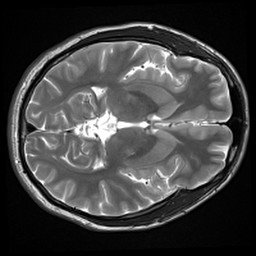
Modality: inplaneT2
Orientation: axial
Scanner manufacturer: siemens
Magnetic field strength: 3 T
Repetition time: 7.02 s
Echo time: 0.069 s